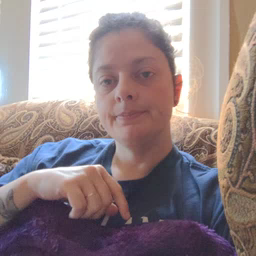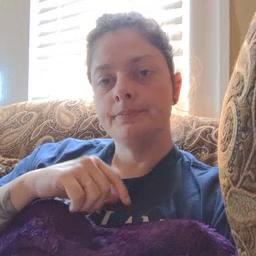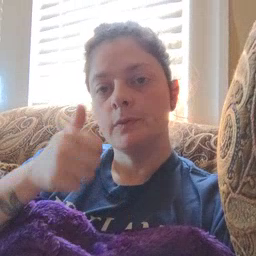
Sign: tomorrow